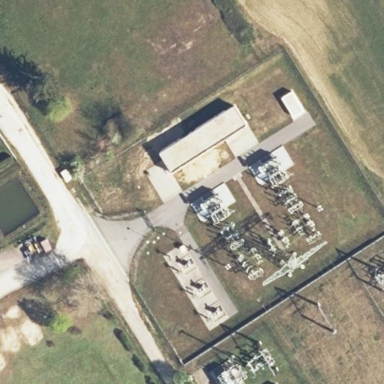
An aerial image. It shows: Outdoor distribution substation.